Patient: sex M, age 69
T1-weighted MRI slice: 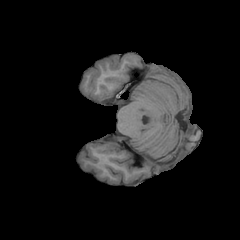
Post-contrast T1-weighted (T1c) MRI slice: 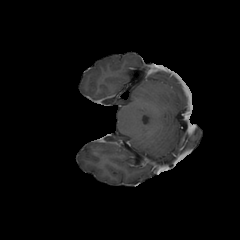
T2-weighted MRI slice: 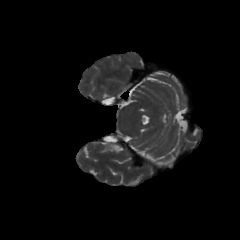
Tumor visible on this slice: no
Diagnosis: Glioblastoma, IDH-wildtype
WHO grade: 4